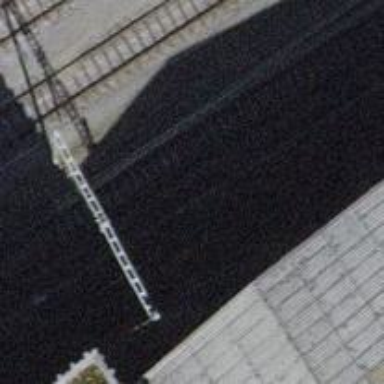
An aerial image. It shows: Railway spur service.